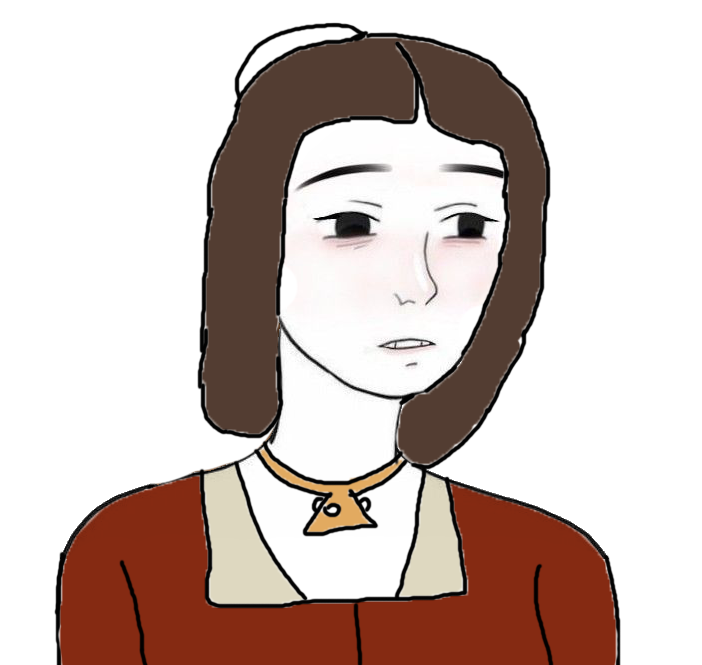
Label: 5_Doomer_Girl